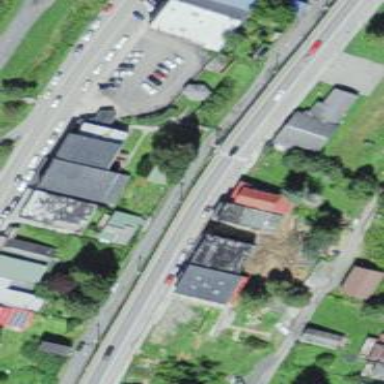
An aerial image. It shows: Alleyway designated as service road.